Question: I can't figure out how can I apply this kind of effect to the text-field in javaFX 2 using css (-fx-... :...);

I need something like in the screenshot. I have an panel with that background and i need for the text field to darken it up a little (it looks like an inner shadow).
I tried using smaller opacity on the panel and high opacity on the text input but is not working properly.
Thanks.
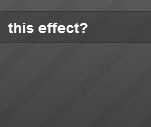
Answer: Run this sample app:
'''
import javafx.application.Application;
import javafx.scene.Scene;
import javafx.scene.control.TextField;
import javafx.scene.layout.Pane;
import javafx.stage.Stage;
public class StyleDemo extends Application {
@Override
public void start(Stage primaryStage) {
TextField txt = new TextField("text");
txt.setLayoutY(150);
txt.setPrefHeight(50);
txt.setStyle("-fx-background-color: rgb(0,0,0,0.11); -fx-text-fill: white; -fx-font-size: 28; -fx-font-weight: bold");
Pane root = new Pane();
root.setStyle("-fx-background-image: url("http://i.stack.imgur.com/ThghN.png"); -fx-background-repeat: stretch; -fx-background-size: 300 250;");
root.getChildren().add(txt);
primaryStage.setScene(new Scene(root, 300, 250));
primaryStage.show();
}
public static void main(String[] args) {
launch(args);
}
}
'''
To give an inner shadow effect to the text field, check this link out:
<URL>